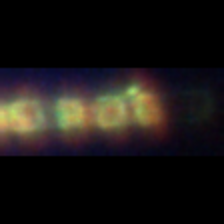
Taxon: Chaetoceros
Group: Diatoms